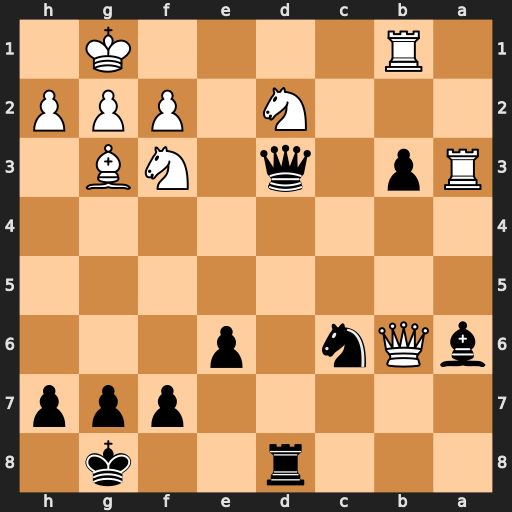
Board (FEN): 3r2k1/5ppp/bQn1p3/8/8/Rp1q1NB1/3N1PPP/1R4K1
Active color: b
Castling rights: -
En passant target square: -
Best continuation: Qxb1+ Nxb1 Rd1+ Ne1 Rxe1#